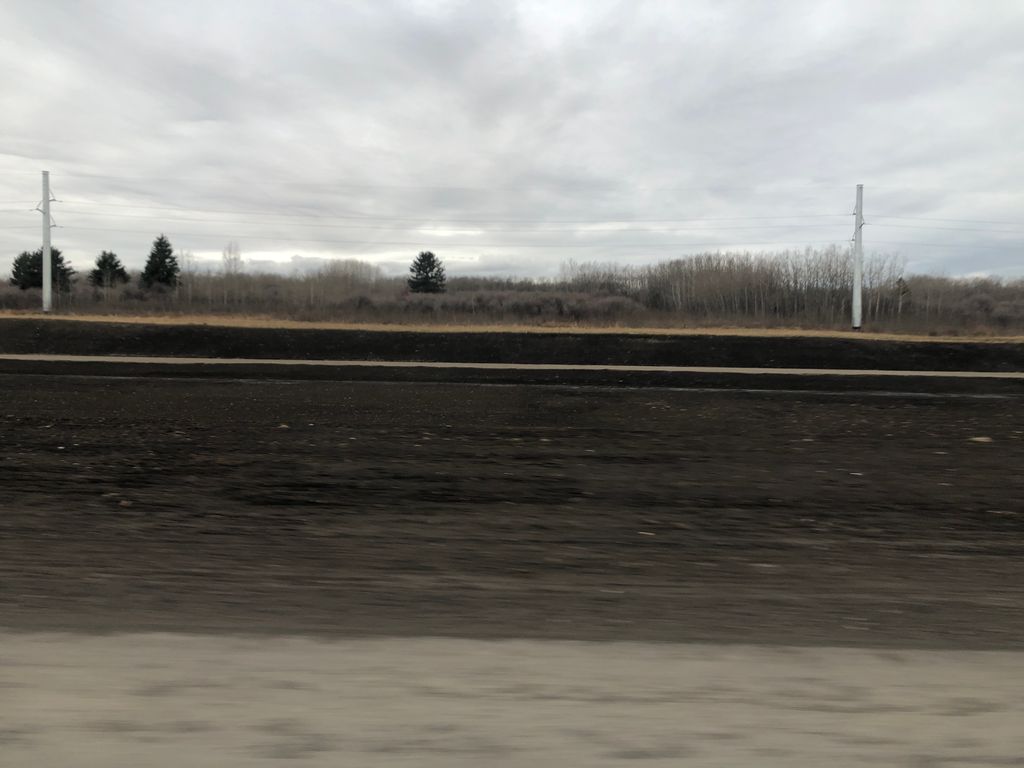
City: calgary